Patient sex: M
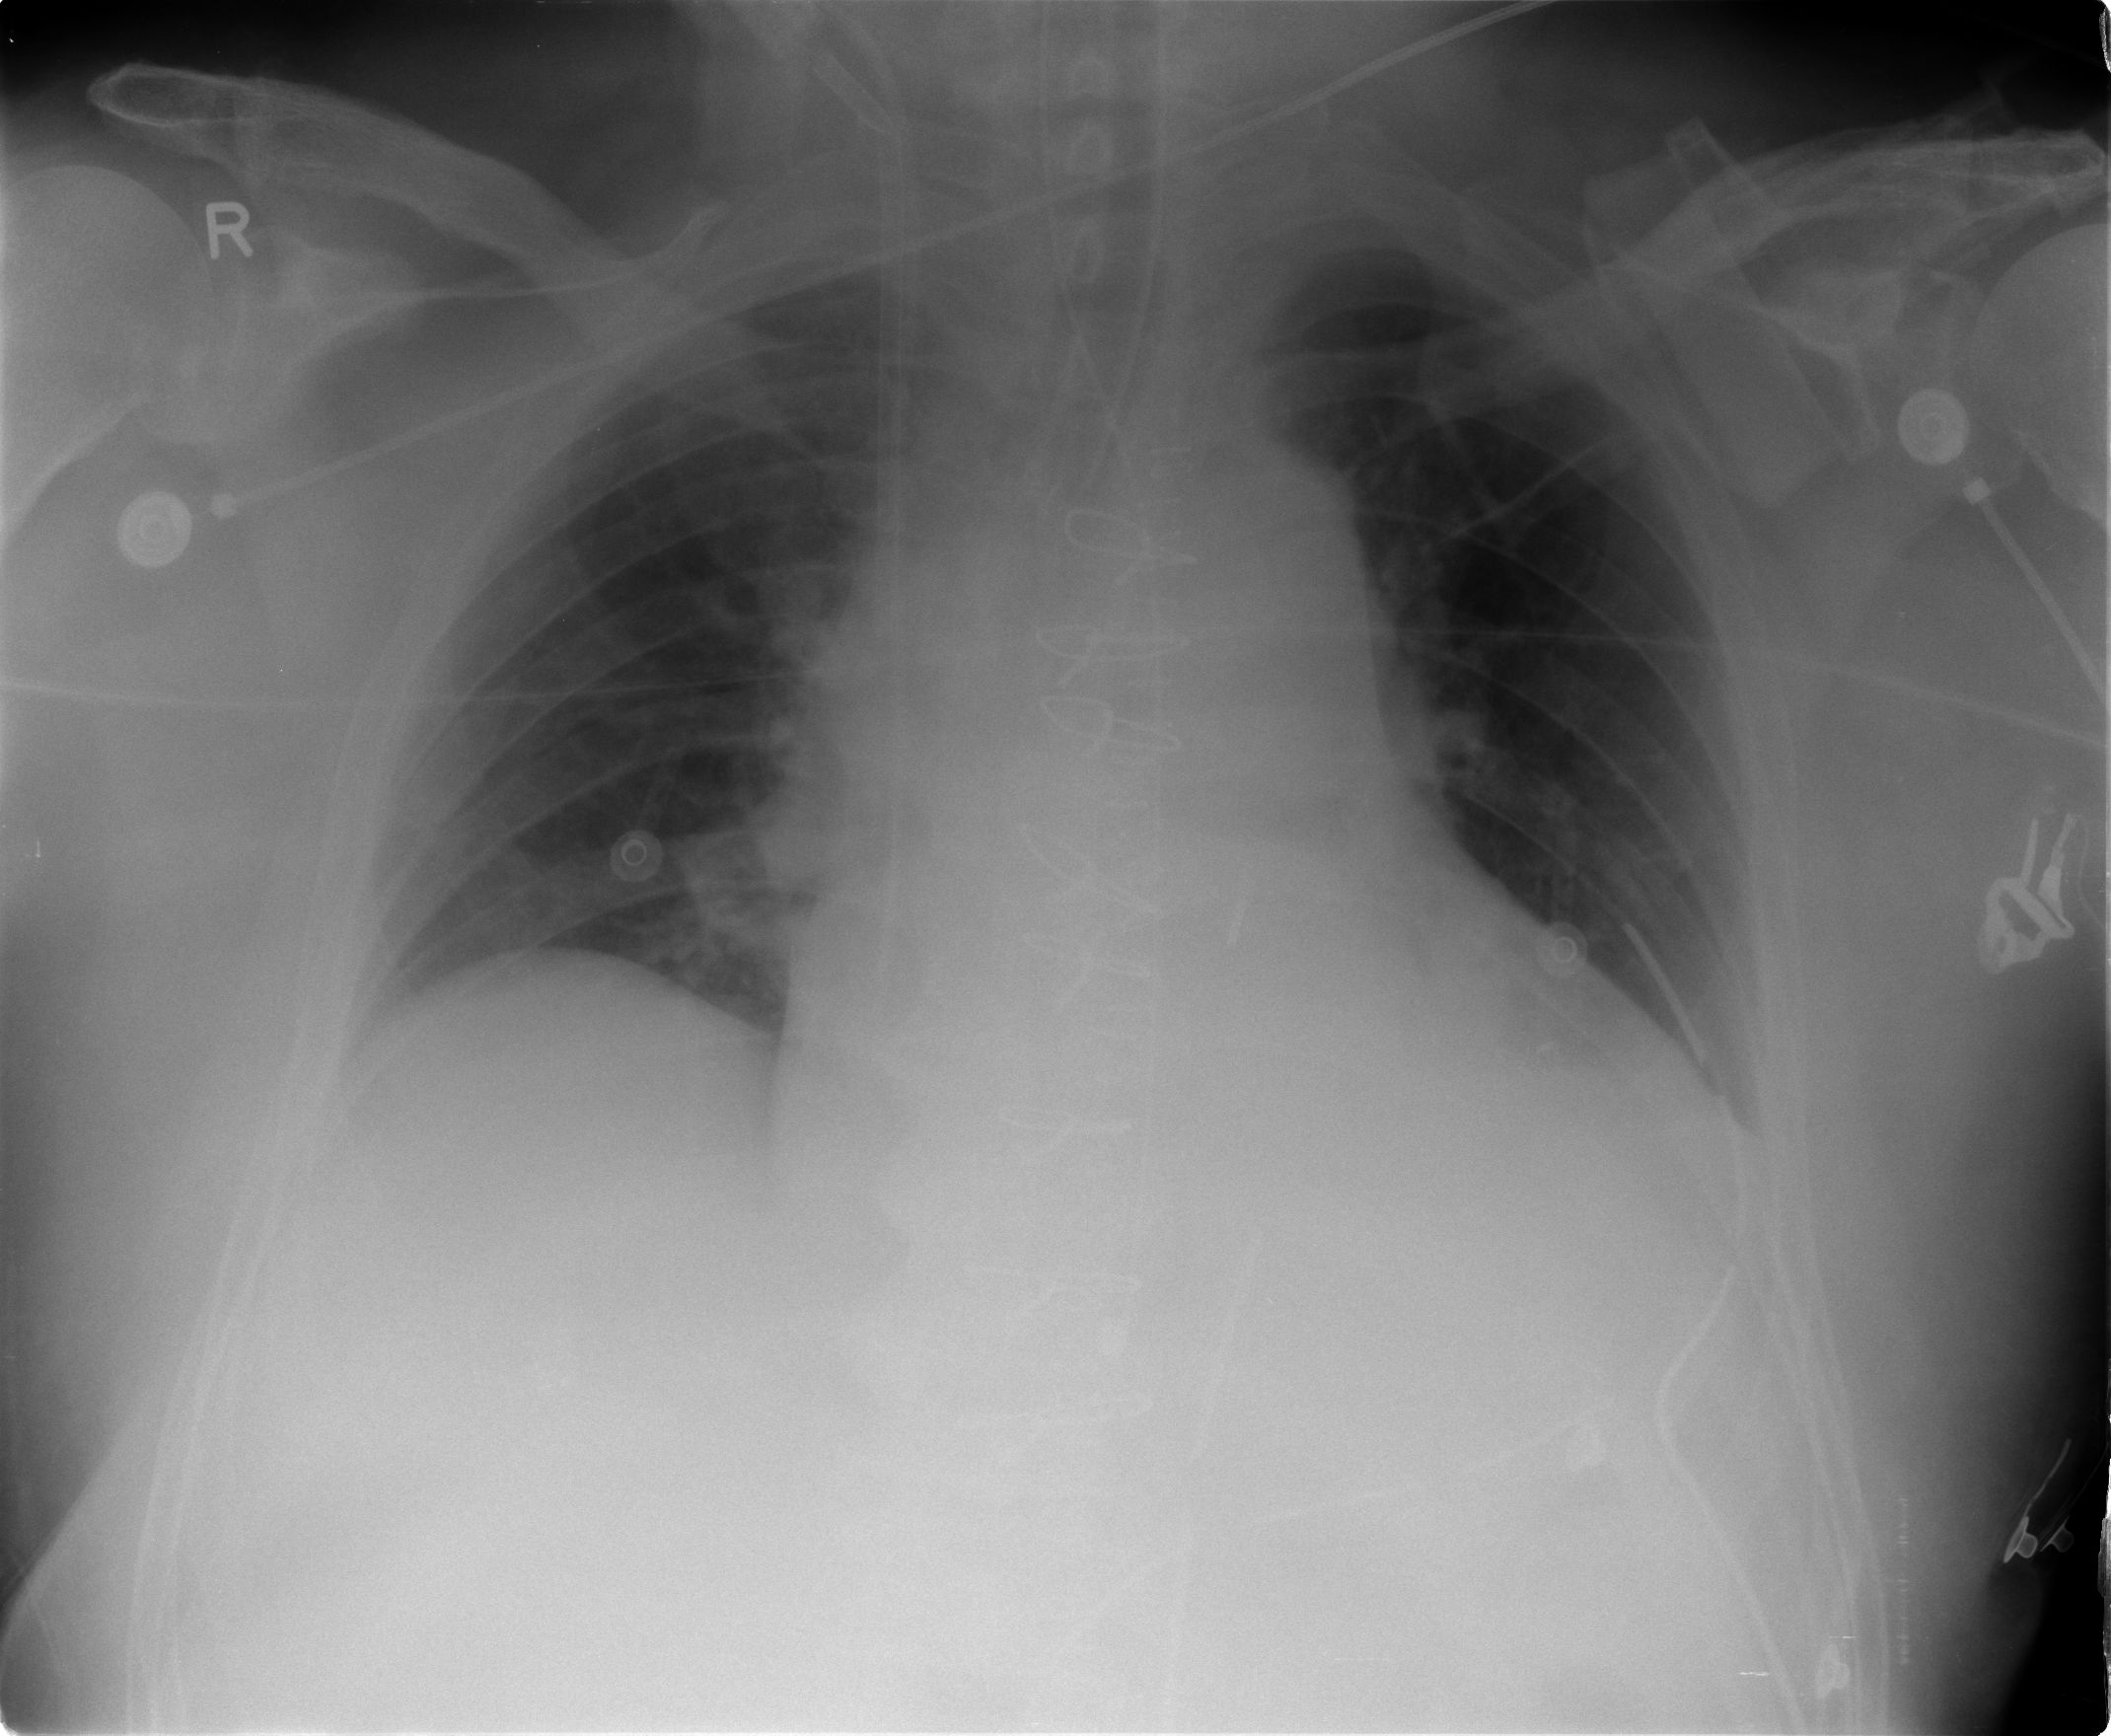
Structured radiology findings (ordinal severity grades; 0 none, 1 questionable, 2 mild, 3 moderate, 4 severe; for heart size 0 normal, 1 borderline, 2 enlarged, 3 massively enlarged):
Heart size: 2
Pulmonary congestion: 0
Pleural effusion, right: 0
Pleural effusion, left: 2
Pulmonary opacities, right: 0
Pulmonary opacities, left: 0
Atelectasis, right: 2
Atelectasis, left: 2